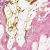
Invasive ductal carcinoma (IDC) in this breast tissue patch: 0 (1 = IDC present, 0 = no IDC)